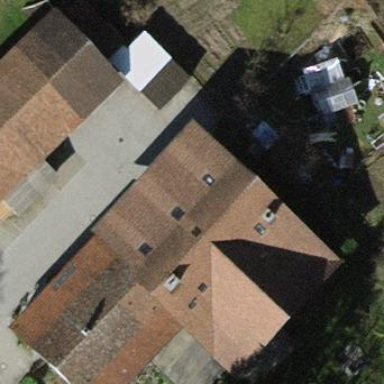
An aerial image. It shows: Terrace building.